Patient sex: F
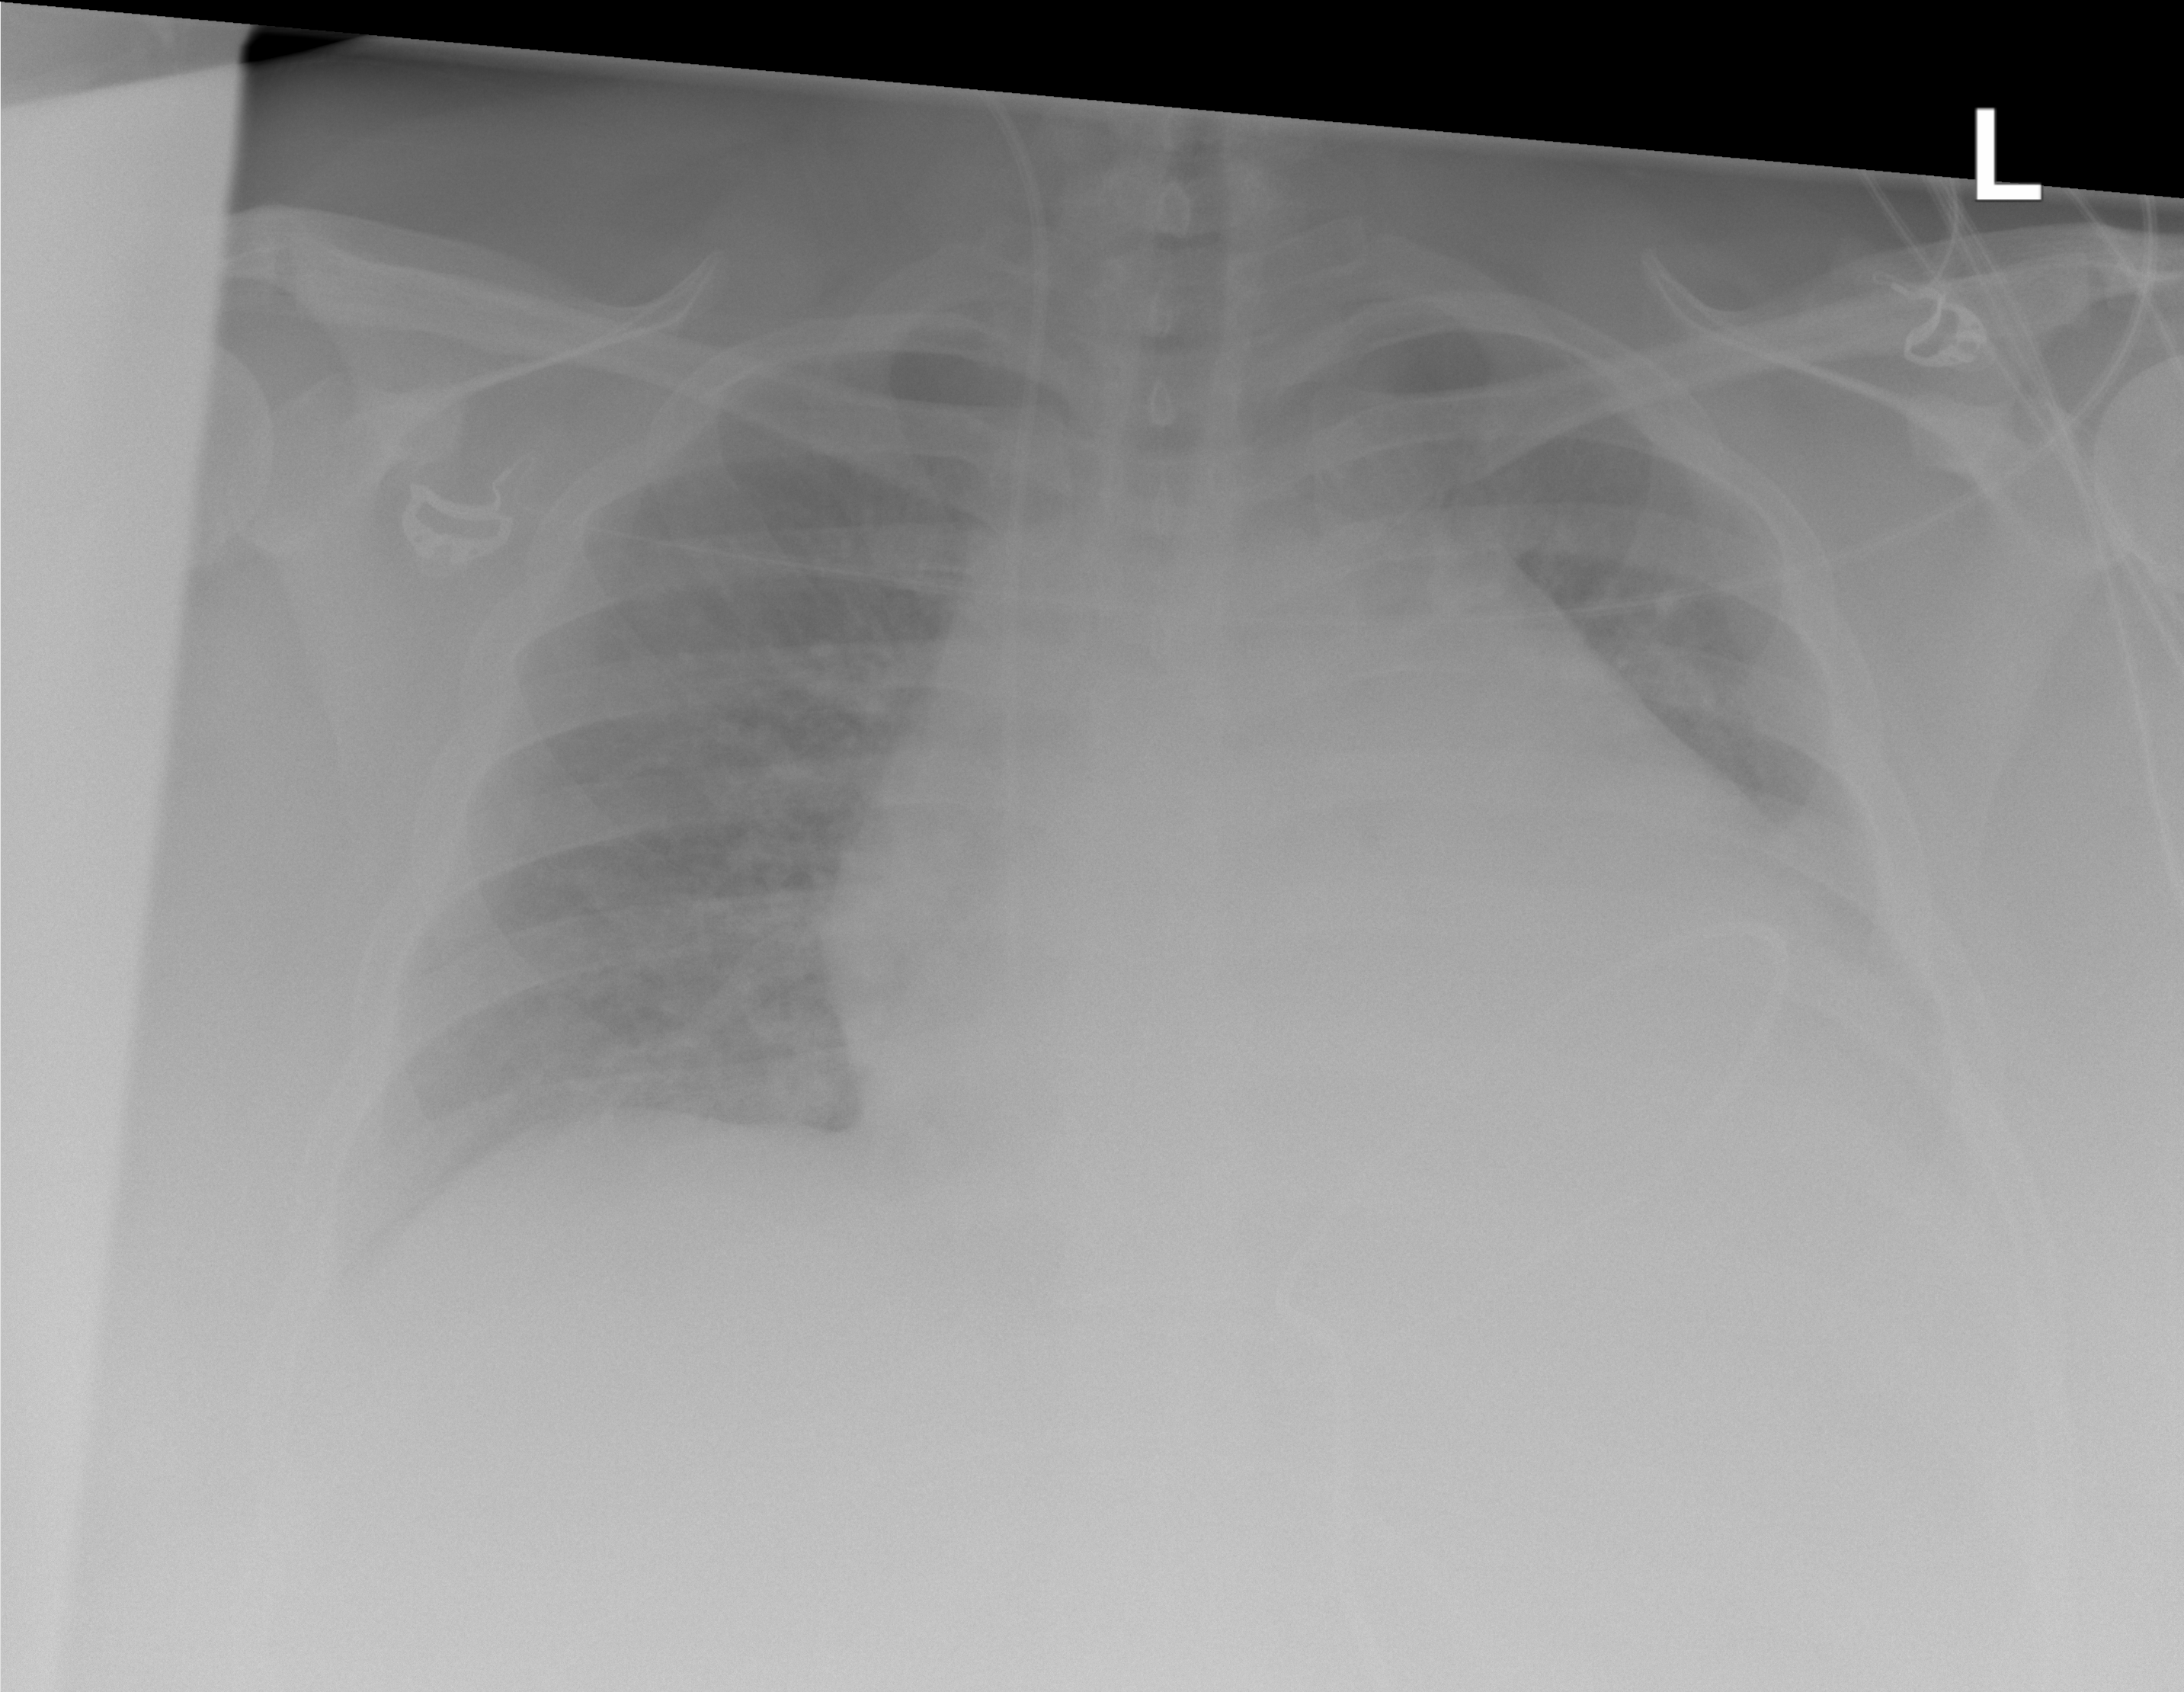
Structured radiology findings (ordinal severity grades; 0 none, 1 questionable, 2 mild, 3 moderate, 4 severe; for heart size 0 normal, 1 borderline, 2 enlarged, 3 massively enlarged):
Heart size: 2
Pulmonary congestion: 2
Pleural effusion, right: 0
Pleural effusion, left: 3
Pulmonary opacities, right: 0
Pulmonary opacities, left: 0
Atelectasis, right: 0
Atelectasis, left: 3